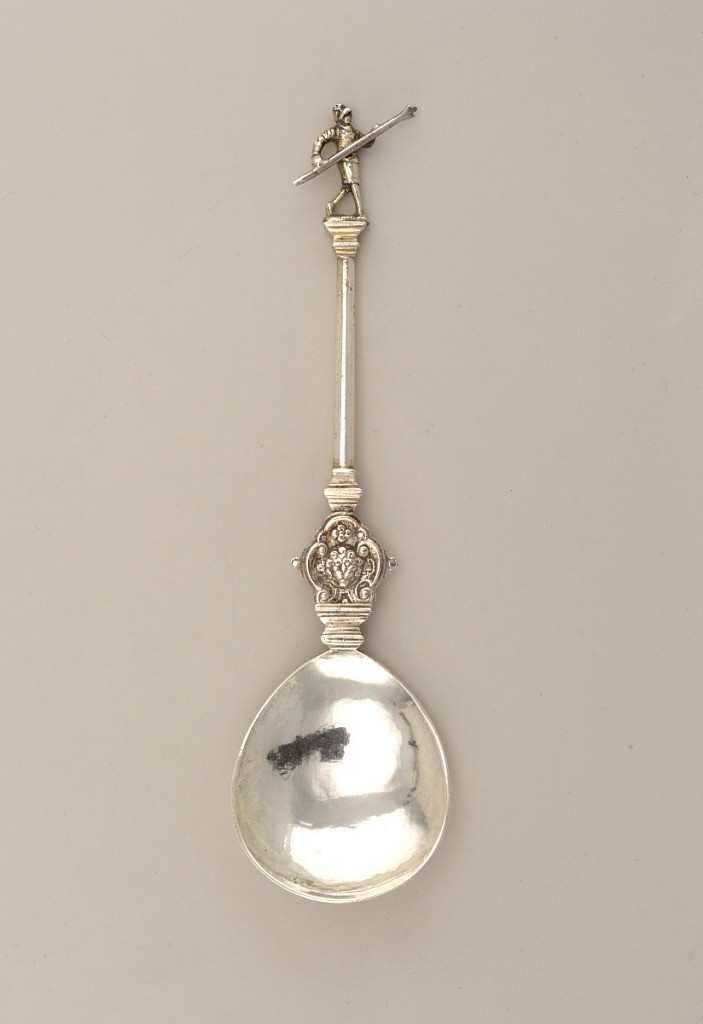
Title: spoon
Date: late 19th century
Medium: silver
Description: Large fig-shaped spoon bowl, flat flaring neck, scrolled decoration on front, lion's head in the centre. Long plain neck, round in section. On top of handle a soldier holding a spear with both hands, standing on a pedestal.